Question: I've got a new UI I'm working on implementing in Java and I'm having trouble implementing a JPopupMenu containing a JMenu (as well as several JMenuItems), which itself contains several JMenuItems. The JPopupMenu appears where I click the RMB, and it looks good, but the "Connect" JMenu doesn't seem to have any children when I mouse-over, despite my best efforts to .add() them.

Having looked at several examples online, I haven't seen any that specifically implement a listener for mouseEntered() to roll out the sub-items. I'm of a mind that I'm messing something up in my menu initialization method.
I've attached the pertinent code for your perusal.
'''
//Elsewhere...
private JPopupMenu _clickMenu;
//End Elsehwere...
private void initializeMenu()
{
_clickMenu = new JPopupMenu();
_clickMenu.setVisible(false);
_clickMenu.add(generateConnectionMenu());
JMenuItem menuItem;
menuItem = new JMenuItem("Configure");
addMenuItemListeners(menuItem);
_clickMenu.add(menuItem);
menuItem = new JMenuItem("Status");
addMenuItemListeners(menuItem);
_clickMenu.add(menuItem);
}
private JMenu generateConnectionMenu()
{
JMenu menu = new JMenu("Connect");
List<Port> portList = _database.getAllPortsInCard(_cardId);
for(int i = 0; i < portList.size(); i++)
{
menu.add(new JMenuItem(portList.get(i).getName()));
}
return menu;
}
'''
The code is certainly not the prettiest, but go easy on me as it's been altered too many times today as time permitted while I tried to figure out why this wasn't working. I'm thinking it may be a question of scope, but I've tried a few different code configurations to no avail. Feel free to ask any followup questions or smack me for an obvious oversight (it's happened before...). Thanks all!
Chalk this one up to a lack of experience with Java and Swing... I was manually positioning and making the 'JPopupMenu' visible instead of using the 'JComponent.setComponentPopupMenu(menu)' method. After doing this for the card module in the above image (itself a JButton), the submenu displays correctly. A different, functional version of the initialization code is included below.
'''
private void initializeMenu()
{
_cardMenu = new JPopupMenu();
JMenu menu = new JMenu("Connect");
JMenuItem menuItem;
menuItem = new JMenuItem("1");
menu.add(menuItem);
menuItem = new JMenuItem("2");
menu.add(menuItem);
_cardMenu.add(menu);
_cardMenu.add(new JMenuItem("Configure"));
_cardMenu.add(new JMenuItem("Status"));
_mainButton.setComponentPopupMenu(_cardMenu); //Important, apparently!
}
'''
So, lesson learned. Thanks for the help guys!
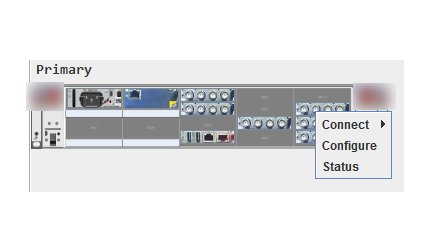
Answer: This is <URL>,
- 'Lightweight''Heavyweight'
better would be
- 'JDialog''JOptionPane''JComponents'
EDIT @trashgod
-
code
'''
import java.awt.*;
import java.awt.event.*;
import javax.swing.*;
import javax.swing.event.*;
public class ContextMenu implements ActionListener, MenuListener, MenuKeyListener {
private JTextArea textArea = new JTextArea();
public ContextMenu() {
final JPopupMenu contextMenu = new JPopupMenu("Edit");
JMenu menu = new JMenu("Sub Menu");
menu.add(makeMenuItem("Sub Menu Save"));
menu.add(makeMenuItem("Sub Menu Save As"));
menu.add(makeMenuItem("Sub Menu Close"));
menu.addMenuListener(this);
JMenu menu1 = new JMenu("Sub Menu");
menu1.add(makeMenuItem("Deepest Sub Menu Save"));
menu1.add(makeMenuItem("Deepest Sub Menu Save As"));
menu1.add(makeMenuItem("Deepest Sub Menu Close"));
menu.add(menu1);
menu1.addMenuListener(this);
contextMenu.add(menu);
contextMenu.add(makeMenuItem("Plain Save"));
contextMenu.add(makeMenuItem("Plain Save As"));
contextMenu.add(makeMenuItem("Plain Close"));
contextMenu.addMenuKeyListener(this);
JFrame frame = new JFrame();
JPanel panel = new JPanel();
panel.setLayout(new BorderLayout());
frame.add(panel);
panel.setComponentPopupMenu(contextMenu);
textArea.setInheritsPopupMenu(true);
panel.add(BorderLayout.CENTER, textArea);
JTextField textField = new JTextField();
textField.setInheritsPopupMenu(true);
panel.add(BorderLayout.SOUTH, textField);
frame.setDefaultCloseOperation(JFrame.EXIT_ON_CLOSE);
frame.setSize(400, 200);
frame.setVisible(true);
}
@Override
public void actionPerformed(ActionEvent e) {
textArea.append(e.getActionCommand() + "
");
}
private JMenuItem makeMenuItem(String label) {
JMenuItem item = new JMenuItem(label);
item.addActionListener(this);
return item;
}
public static void main(String[] args) {
EventQueue.invokeLater(new Runnable() {
@Override
public void run() {
ContextMenu contextMenu = new ContextMenu();
}
});
}
public void menuSelected(MenuEvent e) {
textArea.append("menuSelected" + "
");
}
public void menuDeselected(MenuEvent e) {
textArea.append("menuDeselected" + "
");
}
public void menuCanceled(MenuEvent e) {
textArea.append("menuCanceled" + "
");
}
public void menuKeyTyped(MenuKeyEvent e) {
textArea.append("menuKeyTyped" + "
");
}
public void menuKeyPressed(MenuKeyEvent e) {
textArea.append("menuKeyPressed" + "
");
}
public void menuKeyReleased(MenuKeyEvent e) {
textArea.append("menuKeyReleased" + "
");
}
}
'''